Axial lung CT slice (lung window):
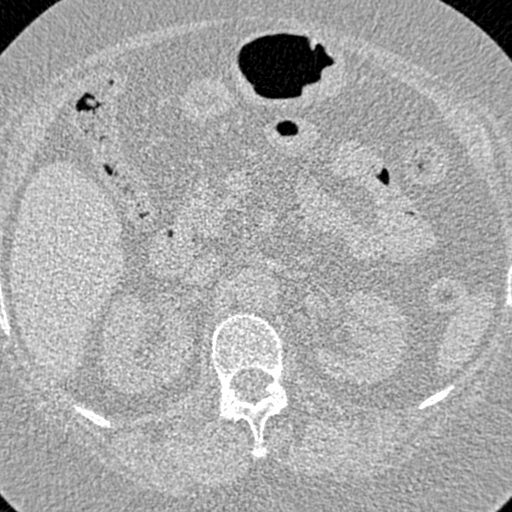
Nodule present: no